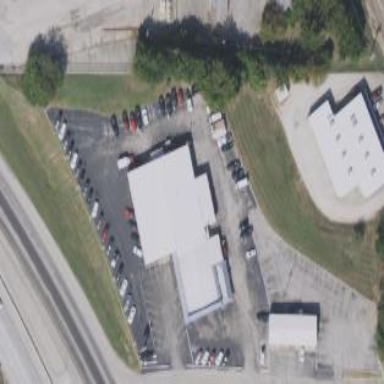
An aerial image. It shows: Building housing car shop.